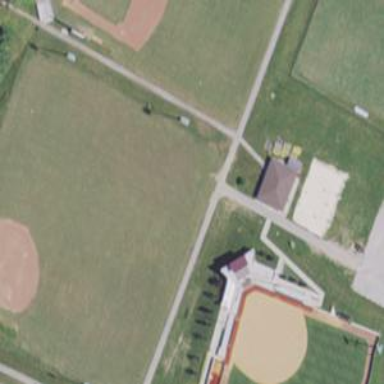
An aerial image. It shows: Baseball pitch for leisure and sports activities.